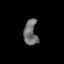
Tissue: prostate
Cell type: Epithelial cells
Senescence score: 0.3538
Nuclear area (px): 335
Mean DAPI intensity: 111.863